Question: I have a query regarding back button. As we know that after pressing logout button, if user presses back button than it must be redirect to the login page not to the authenticated page.
I tried to find the solution but can't fix it out in my case.
Thanks in Advance
Here is my routes.js screenshot:

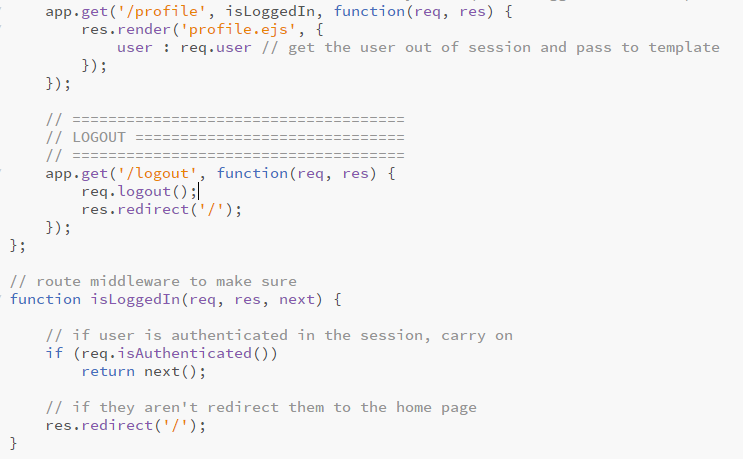
Answer: When the user navigates back in the browser, the data is shown from the local browser cache, and not requested from your server.
Using the following setup when the browser back button, the page is reloaded and not cached.
'''
// caching disabled for every route
server.use(function(req, res, next) {
res.set('Cache-Control', 'no-cache, private, no-store, must-revalidate, max-stale=0, post-check=0, pre-check=0');
next();
});
// otherwise put the res.set() call into the route-handler you want
'''